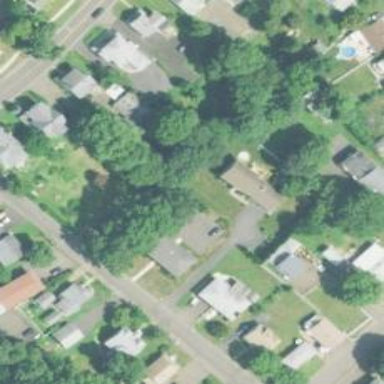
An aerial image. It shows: Residential driveway.